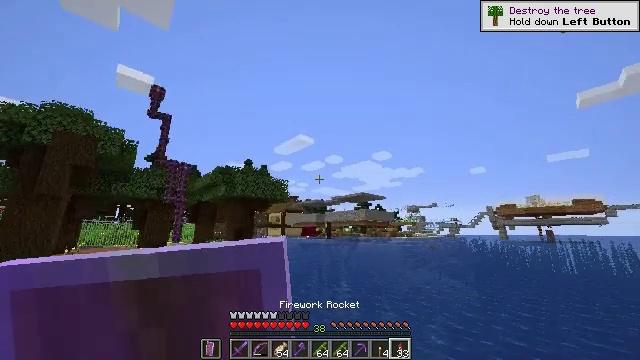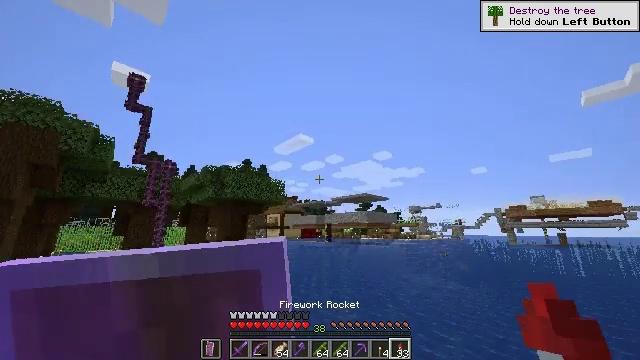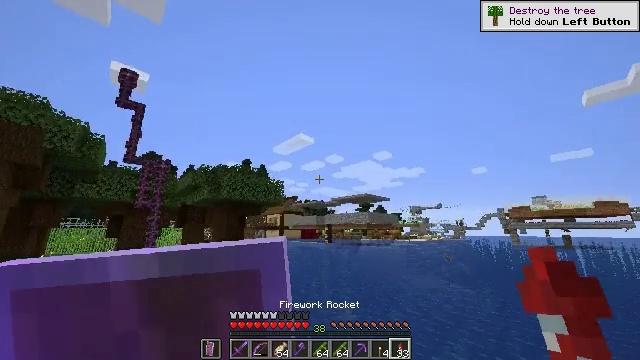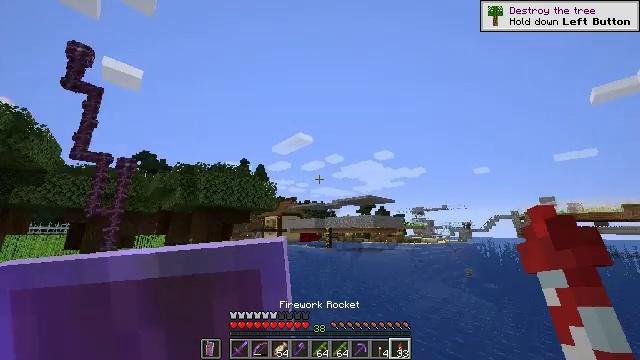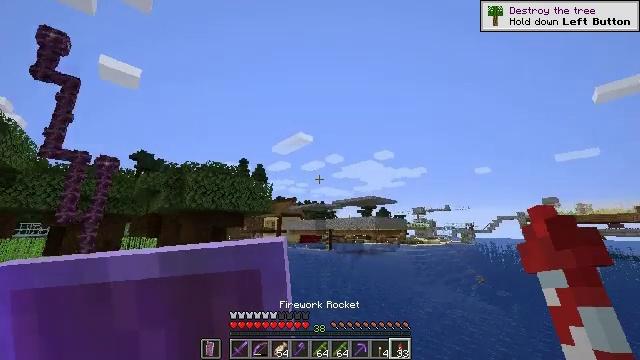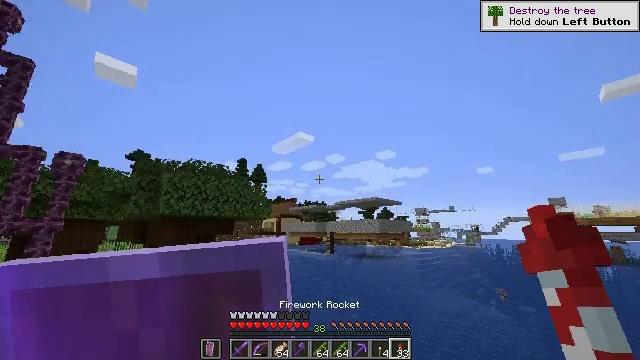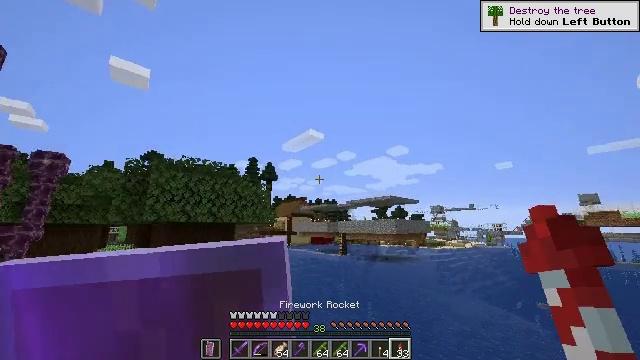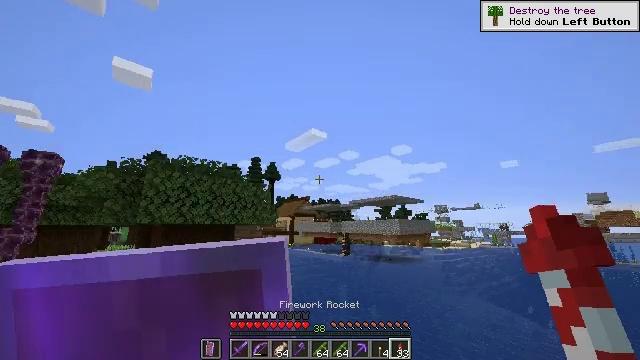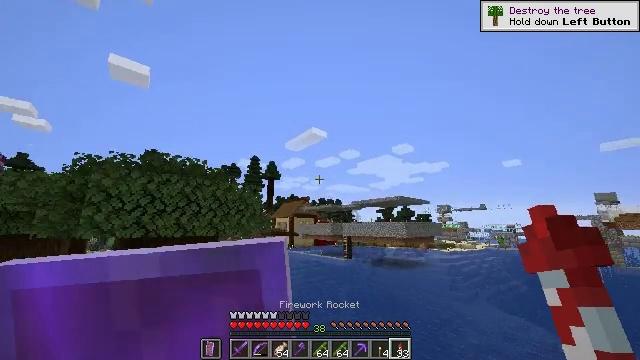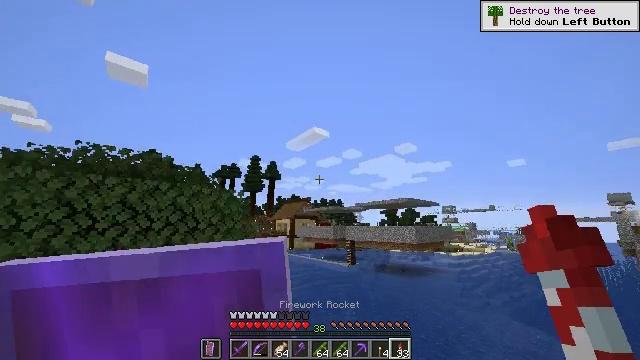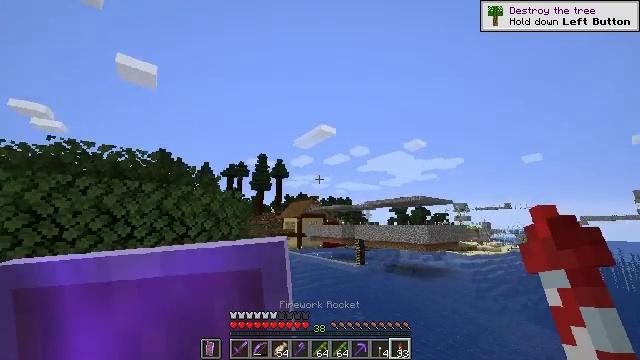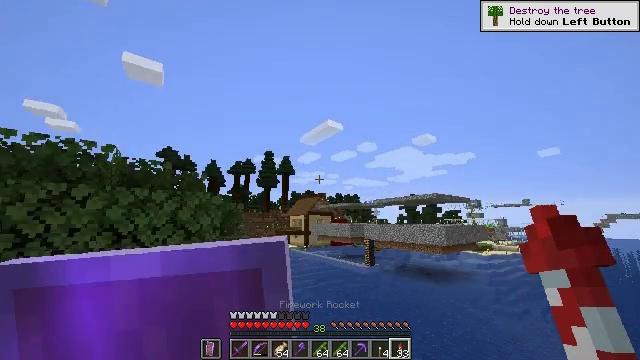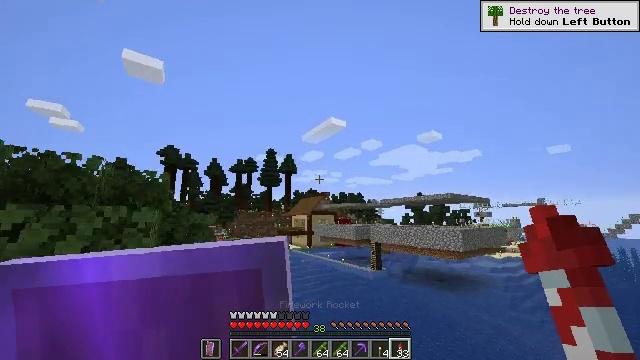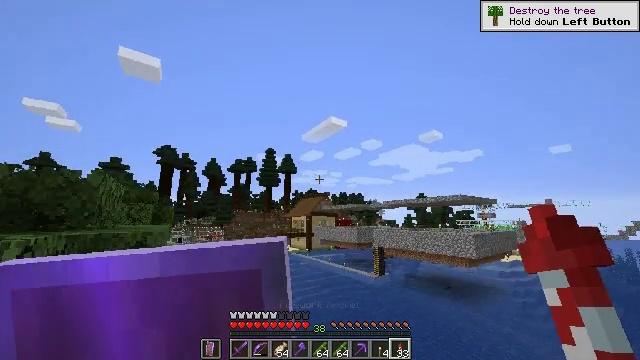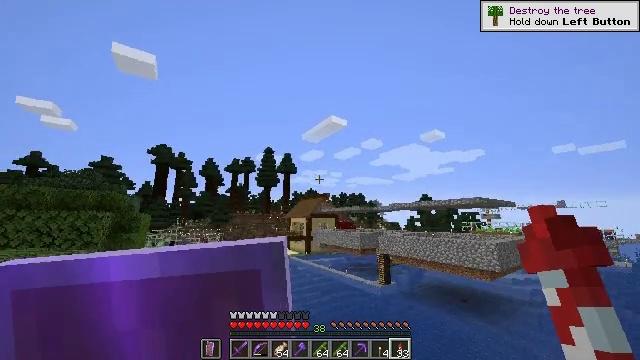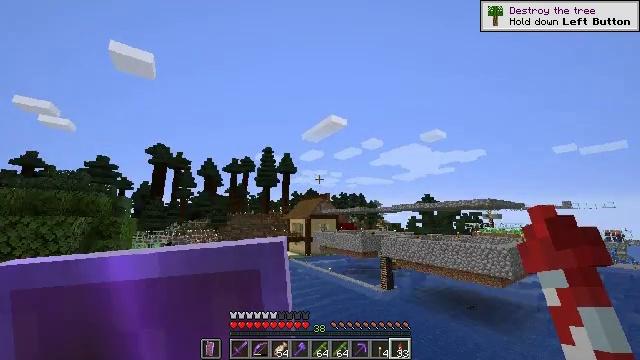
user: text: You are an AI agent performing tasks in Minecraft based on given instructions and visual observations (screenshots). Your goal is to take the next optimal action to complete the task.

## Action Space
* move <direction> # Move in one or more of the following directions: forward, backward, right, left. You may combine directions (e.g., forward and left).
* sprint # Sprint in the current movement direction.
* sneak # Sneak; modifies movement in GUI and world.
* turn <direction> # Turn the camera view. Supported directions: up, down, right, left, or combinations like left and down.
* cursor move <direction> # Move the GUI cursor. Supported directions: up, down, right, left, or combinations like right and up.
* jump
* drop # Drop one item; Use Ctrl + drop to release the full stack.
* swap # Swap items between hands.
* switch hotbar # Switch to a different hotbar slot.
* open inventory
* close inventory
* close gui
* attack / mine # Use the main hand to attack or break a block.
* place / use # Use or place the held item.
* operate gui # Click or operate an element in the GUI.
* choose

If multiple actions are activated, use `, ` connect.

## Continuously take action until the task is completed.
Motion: motion action
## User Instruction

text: craft item air
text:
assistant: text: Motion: move forward, sprint, jump
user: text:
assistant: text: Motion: move forward, sprint, jump
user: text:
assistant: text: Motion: move forward, sprint, jump
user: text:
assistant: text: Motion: move forward, sprint, jump
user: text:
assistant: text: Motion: move forward, sprint
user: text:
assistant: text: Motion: move forward, sprint, turn left
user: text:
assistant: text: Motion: move forward, sprint
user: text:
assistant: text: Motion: move forward, sprint
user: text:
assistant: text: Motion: move forward, sprint
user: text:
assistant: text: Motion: move forward, sprint, turn left
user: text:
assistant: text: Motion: move forward, sprint, turn left
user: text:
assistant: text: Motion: move forward, sprint
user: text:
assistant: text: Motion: move forward, sprint
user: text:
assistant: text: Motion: move forward, sprint
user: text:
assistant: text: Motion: move forward, sprint
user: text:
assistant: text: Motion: move forward, sprint
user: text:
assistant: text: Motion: move forward, sprint
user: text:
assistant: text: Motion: move forward, sprint
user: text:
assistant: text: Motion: move forward, sprint, turn left and down
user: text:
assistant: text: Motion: move forward, sprint, turn left and down
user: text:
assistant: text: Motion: move forward, sprint, turn left and down
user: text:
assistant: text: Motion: move forward, sprint, turn left and down
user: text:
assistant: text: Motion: move forward, sprint, turn left and down
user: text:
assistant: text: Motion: move forward, sprint
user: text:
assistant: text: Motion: move forward, sprint, turn left and down
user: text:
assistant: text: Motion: move forward, sprint, turn left and down
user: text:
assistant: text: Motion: move forward, sprint
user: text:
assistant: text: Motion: move forward, sprint
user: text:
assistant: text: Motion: move forward, sprint
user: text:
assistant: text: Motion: move forward, sprint